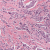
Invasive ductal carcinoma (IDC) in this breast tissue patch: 1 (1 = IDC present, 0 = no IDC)